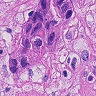
Metastatic tissue present: yes